The image is a 2-D grayscale rendering of a rotating-machine vibration signal (signal-to-image). Diagnose the rotating machine from this image, choosing from: normal, misalignment, unbalance, looseness.
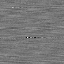
Answer: normal